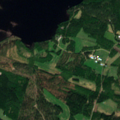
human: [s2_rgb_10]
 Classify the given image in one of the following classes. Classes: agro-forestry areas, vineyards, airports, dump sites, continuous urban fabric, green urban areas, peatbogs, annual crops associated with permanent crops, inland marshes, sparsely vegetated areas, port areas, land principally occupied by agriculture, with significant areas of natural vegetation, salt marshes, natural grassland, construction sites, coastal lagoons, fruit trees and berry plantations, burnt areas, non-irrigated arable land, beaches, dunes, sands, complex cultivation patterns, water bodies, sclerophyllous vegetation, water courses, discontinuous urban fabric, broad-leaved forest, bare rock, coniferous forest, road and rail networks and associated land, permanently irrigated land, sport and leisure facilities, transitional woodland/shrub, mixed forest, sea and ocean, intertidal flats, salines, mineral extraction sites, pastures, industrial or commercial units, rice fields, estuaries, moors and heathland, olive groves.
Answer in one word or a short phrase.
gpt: land principally occupied by agriculture, with significant areas of natural vegetation, coniferous forest, mixed forest, water bodies